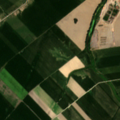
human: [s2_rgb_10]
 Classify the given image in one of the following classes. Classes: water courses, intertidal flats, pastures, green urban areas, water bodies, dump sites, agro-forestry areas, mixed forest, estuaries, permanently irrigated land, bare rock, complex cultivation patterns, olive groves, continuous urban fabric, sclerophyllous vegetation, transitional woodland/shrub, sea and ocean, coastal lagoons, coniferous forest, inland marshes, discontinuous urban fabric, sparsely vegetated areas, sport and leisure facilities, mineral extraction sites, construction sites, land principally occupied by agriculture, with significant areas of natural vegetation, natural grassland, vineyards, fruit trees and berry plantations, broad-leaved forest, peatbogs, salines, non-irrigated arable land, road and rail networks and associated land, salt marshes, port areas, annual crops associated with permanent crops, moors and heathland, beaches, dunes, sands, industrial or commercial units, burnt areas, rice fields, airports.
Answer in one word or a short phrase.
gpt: non-irrigated arable land